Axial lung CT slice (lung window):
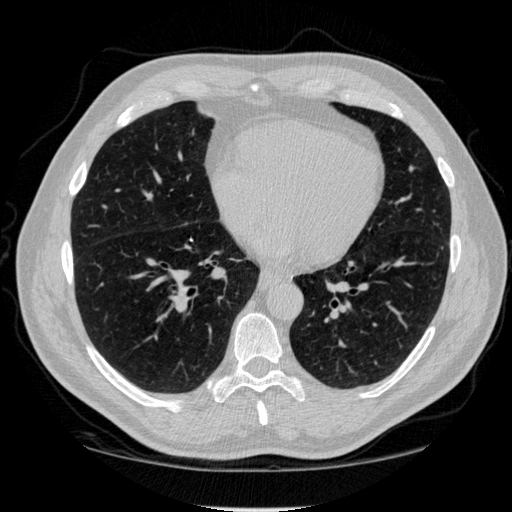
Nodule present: no